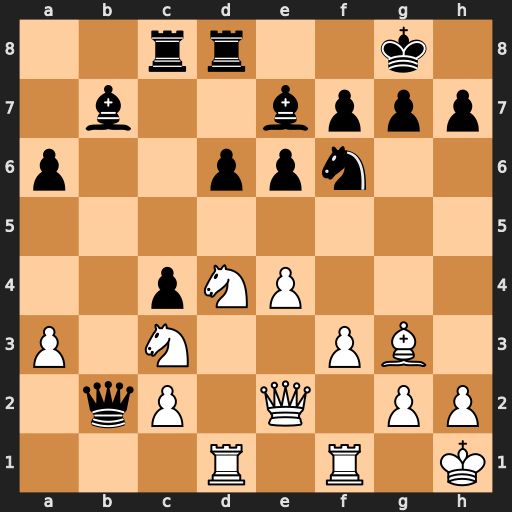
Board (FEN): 2rr2k1/1b2bppp/p2ppn2/8/2pNP3/P1N2PB1/1qP1Q1PP/3R1R1K
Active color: w
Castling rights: -
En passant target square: -
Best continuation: Na4 Qxa3 Ra1 Qxa1 Rxa1